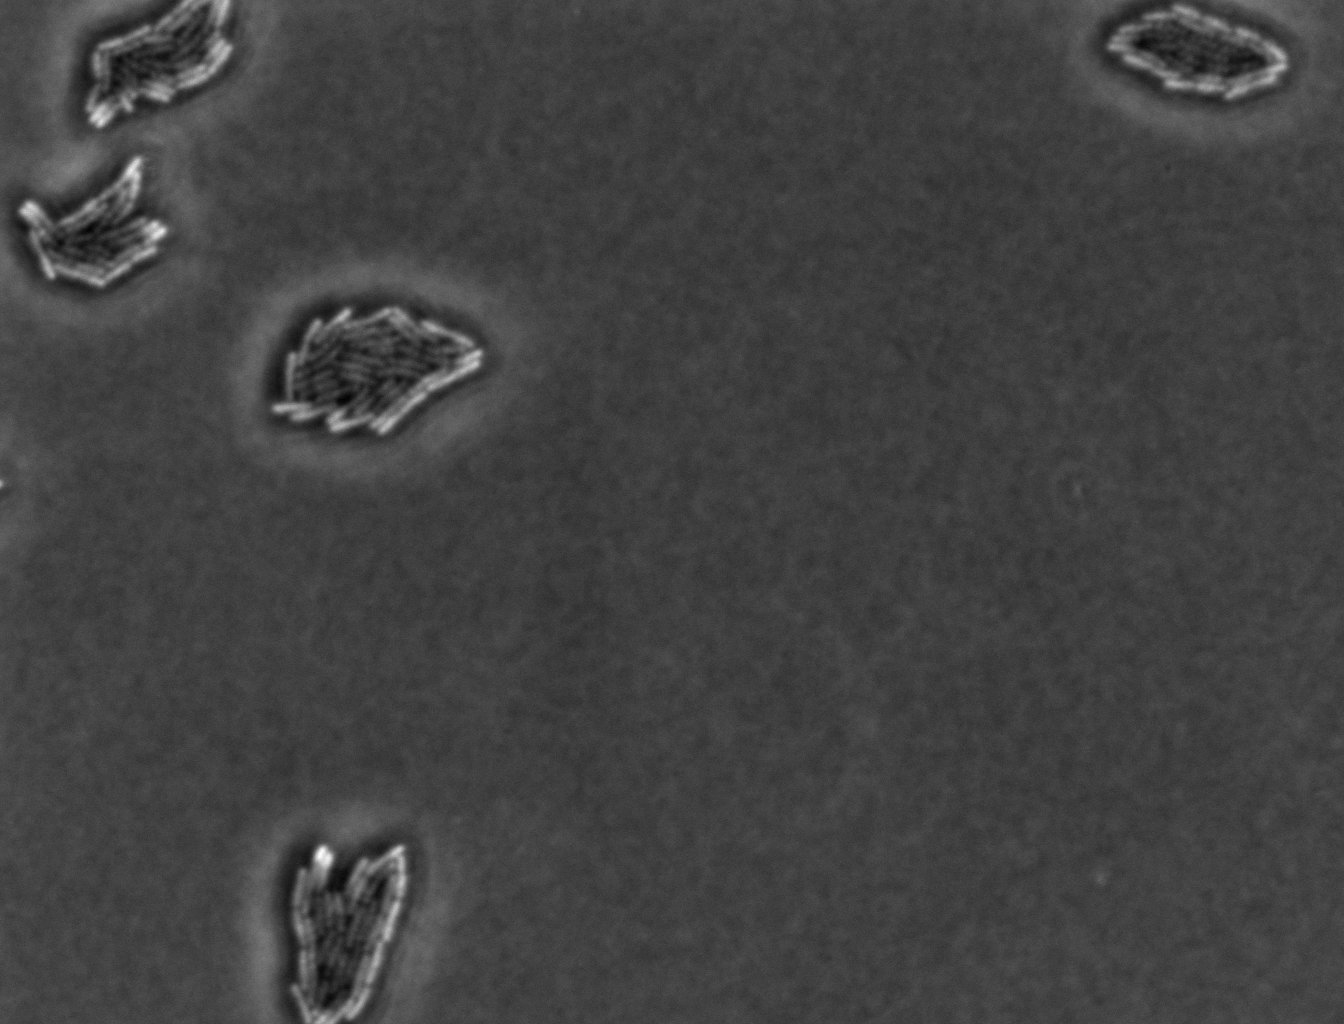
various_fewshot